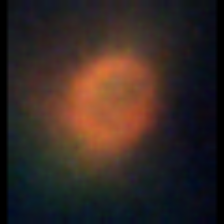
Taxon: Ciliates
Group: Other